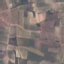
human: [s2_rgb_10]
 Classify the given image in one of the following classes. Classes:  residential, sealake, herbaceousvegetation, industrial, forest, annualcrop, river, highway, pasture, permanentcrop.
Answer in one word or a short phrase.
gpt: PermanentCrop